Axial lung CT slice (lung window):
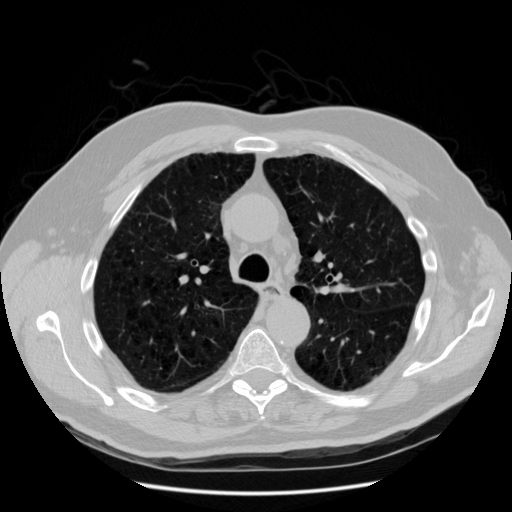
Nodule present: no